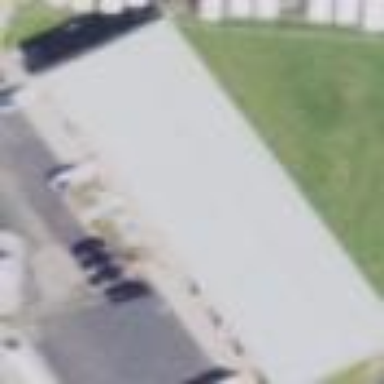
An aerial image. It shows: Industrial bus depot.